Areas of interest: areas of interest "Commercial service"
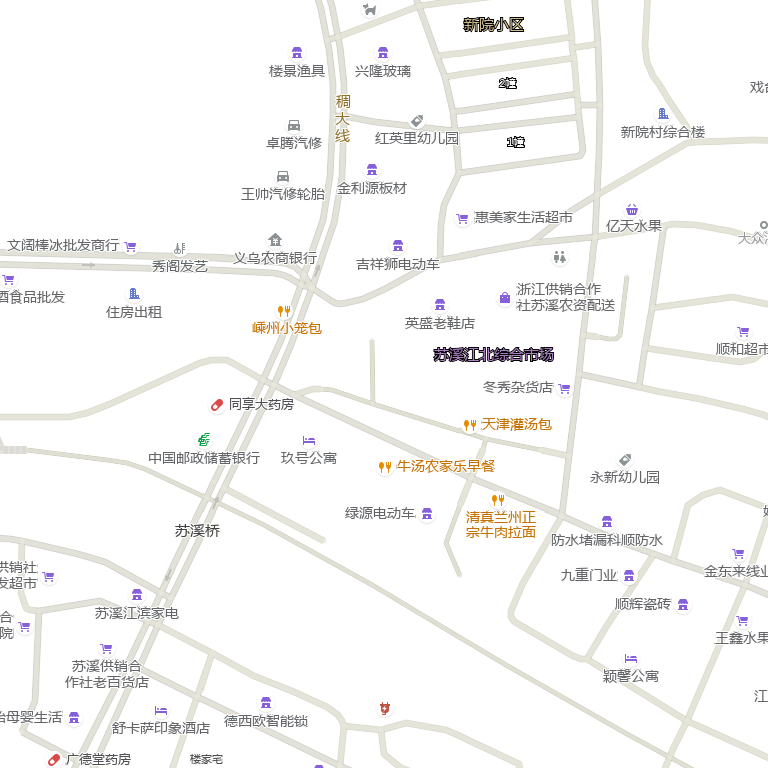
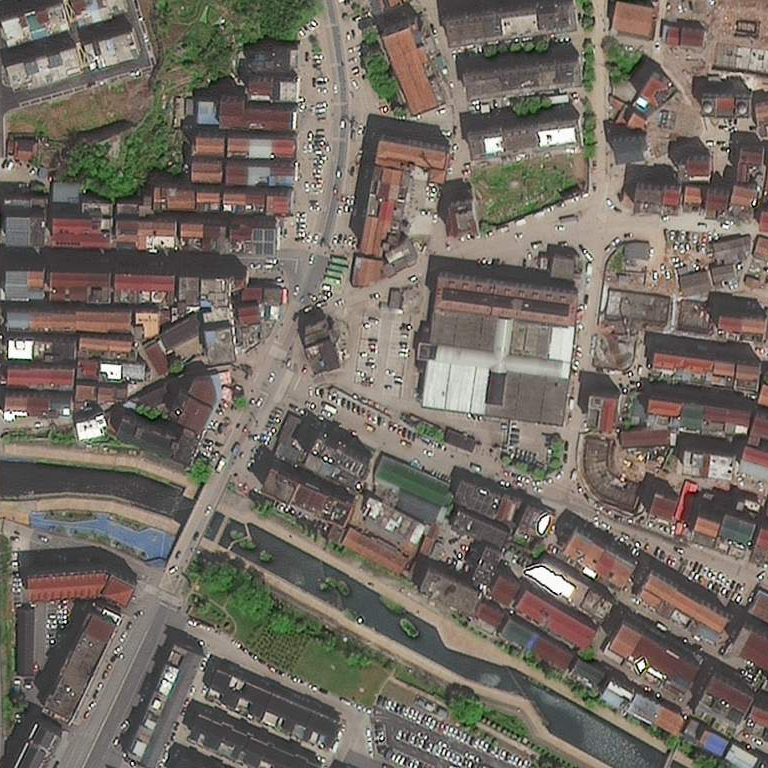